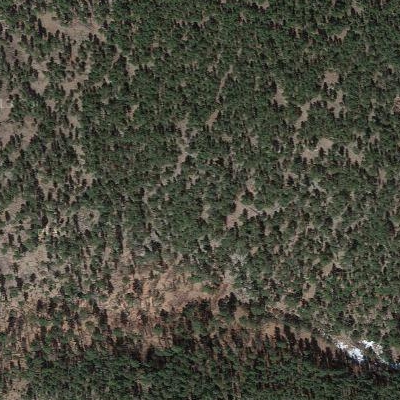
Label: eForest